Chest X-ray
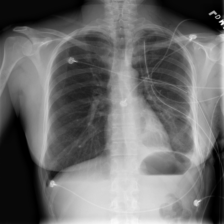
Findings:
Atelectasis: negative
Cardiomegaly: negative
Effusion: positive
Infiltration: negative
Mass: negative
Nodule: negative
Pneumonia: negative
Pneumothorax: negative
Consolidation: negative
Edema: negative
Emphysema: negative
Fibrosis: negative
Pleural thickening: negative
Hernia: negative